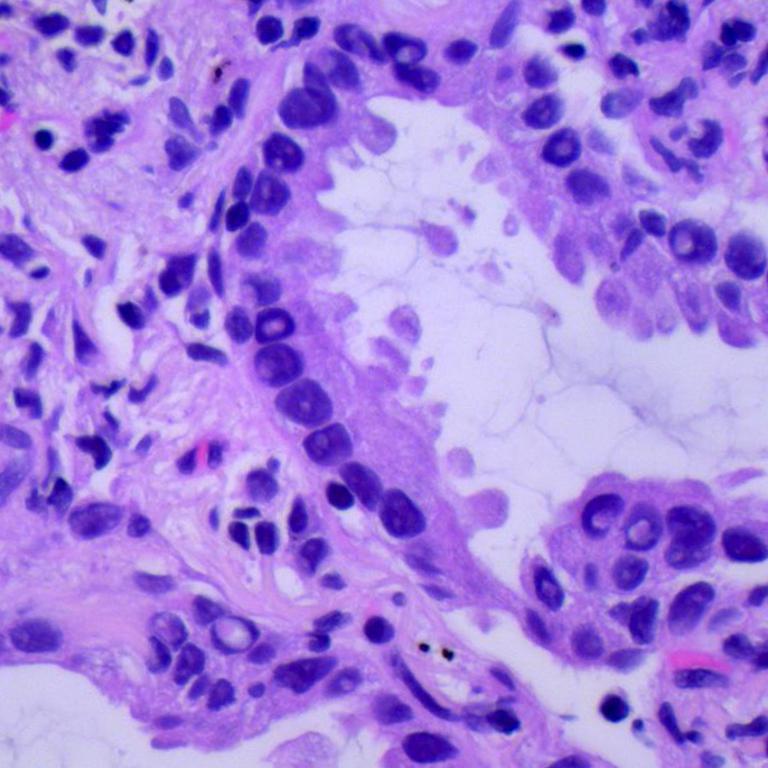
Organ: lung
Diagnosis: adenocarcinomas